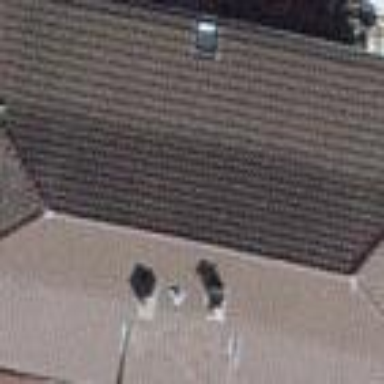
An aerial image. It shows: Residential building.